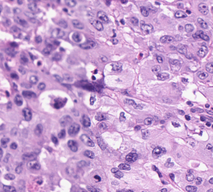
Tumor epithelial tissue: yes
Tumor-associated stroma tissue: no
Normal tissue: no